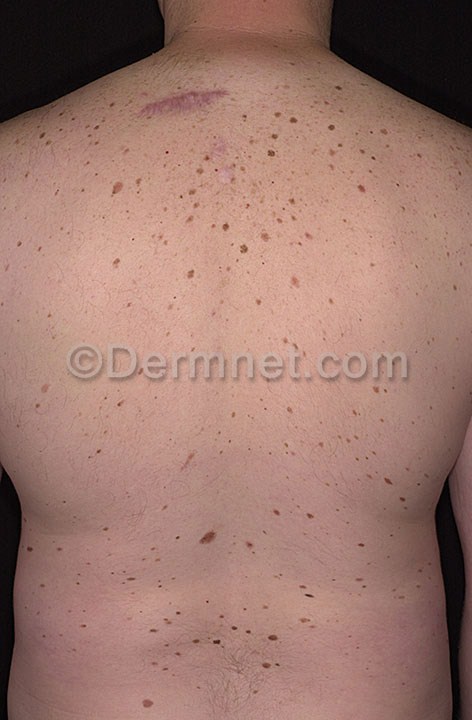
Disease: Melanoma Skin Cancer Nevi and Moles